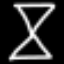
Label: hourglass